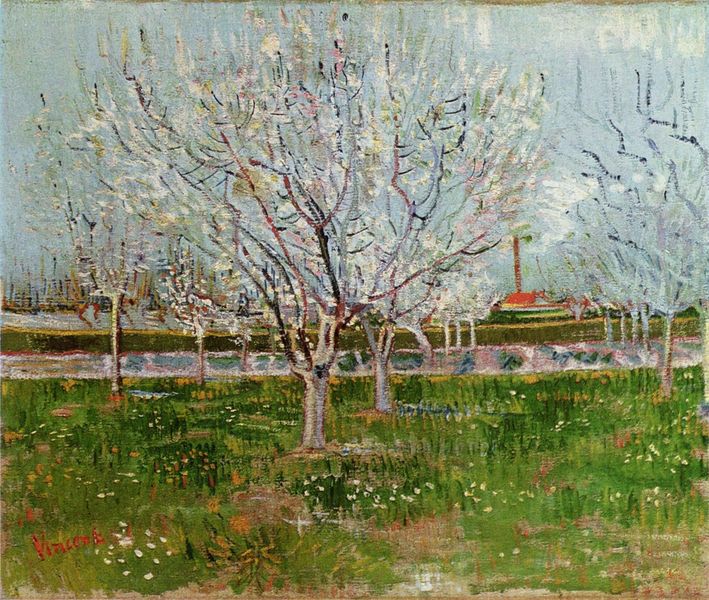
Titel: Blühender Obstgarten
Künstler: Vincent van Gogh
Standort: Edinburgh
Institution: National Gallery of Scotland
Schlagwörter: baum, blau, gemälde, himmel, wasser, weiß, wolken, bäume, fluss, gelb, grün, impressionismus, landschaft, see, ufer, blume, blumen, braun, frankreich, hell, hintergrund, licht, ölbild, blüte, blüten, dach, gebäude, gras, haus, rasen, rot, wiese, wolke, zaun, expressionismus, holland, signatur, öl, birken, erde, gräser, häuser, natur, kanal, rauch, sonne, boden, zart, kamin, schornstein, turm, garten, landschft, sommer, lehm, warm, abstrakt, mauer, farbe, hecke, fabrik, schlot, van gogh, industrie, duktus, monet, impressionisten, blumenwiese, frühling, momentaufnahme, blühen, kirschen, gogh, leinwand, sonnig, pinselstrich, vincent van gogh, industrialisierung, obstbäume, pinselstriche, apfelbaum, plein air, esse, wiesenblumen, kirschbaum, wachstum, kirsche, kirsch, vincent, frisch, obstgarten, hausdach, ductus, ziegelei, durchscheinend, abdeckung, kirschblüte, kirschbäume, flußufer, fbaum, obstwiese, streuobstwiese, alla prima, schorstein, frühlinf, krischen, streubost, niederstamm